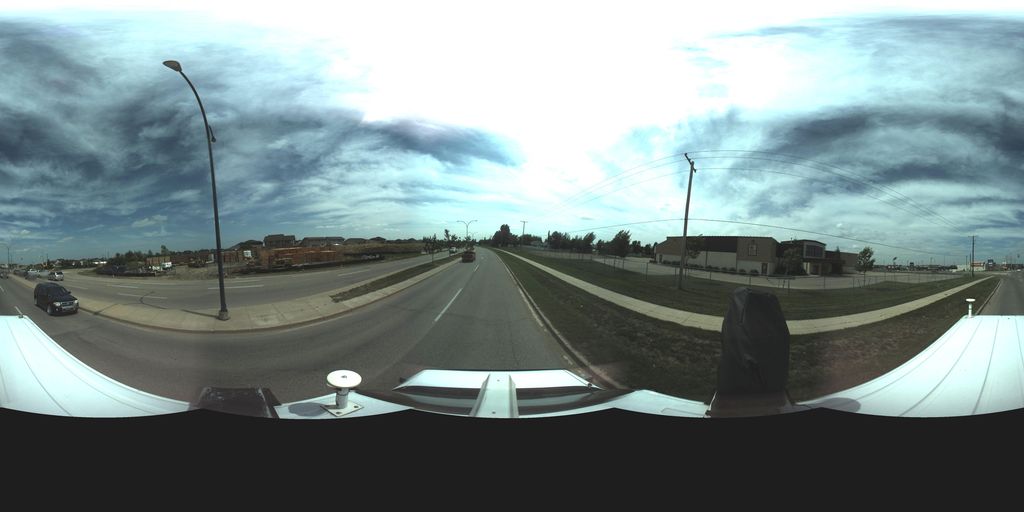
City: saskatoon